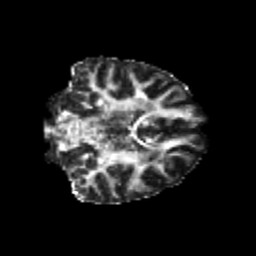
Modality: FA
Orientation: coronal
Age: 21
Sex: male
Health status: healthy
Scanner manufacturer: philips
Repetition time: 7.391 s
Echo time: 0.08599 s